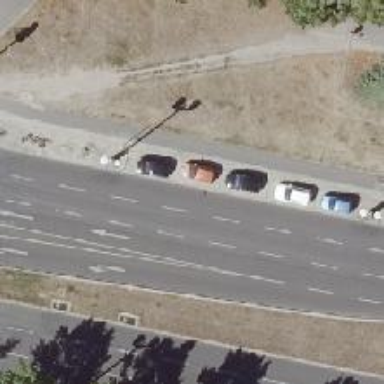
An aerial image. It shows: Primary highway with asphalt surface that includes dual carriageway.